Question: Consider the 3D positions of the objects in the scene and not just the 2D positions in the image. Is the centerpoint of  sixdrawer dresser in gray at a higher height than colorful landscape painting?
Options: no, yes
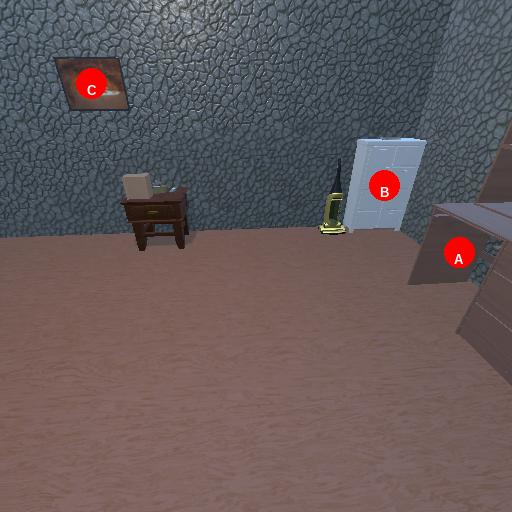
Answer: no